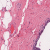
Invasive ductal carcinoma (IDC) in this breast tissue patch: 0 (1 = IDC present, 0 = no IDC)